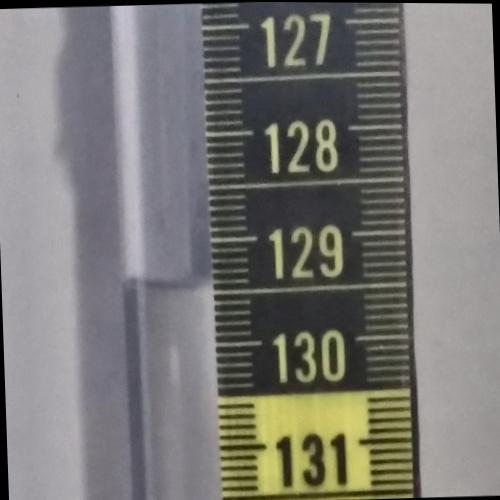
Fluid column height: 129.4 cm